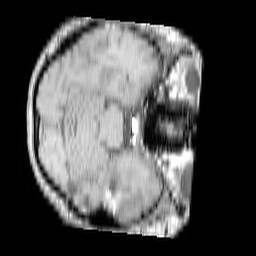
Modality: T1w
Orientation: axial
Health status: ill
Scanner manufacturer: philips
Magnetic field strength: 3 T
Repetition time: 0.3787 s
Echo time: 0.002908 s